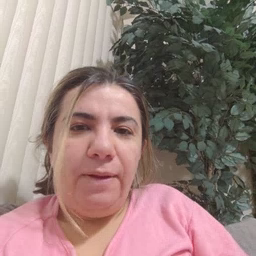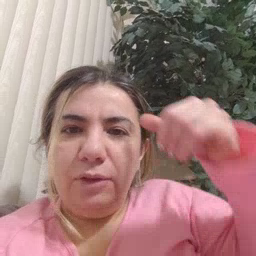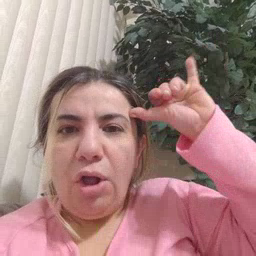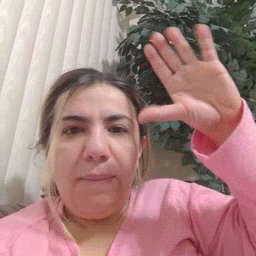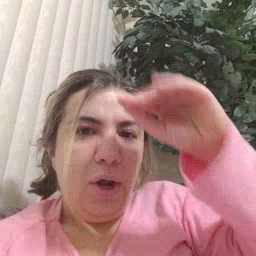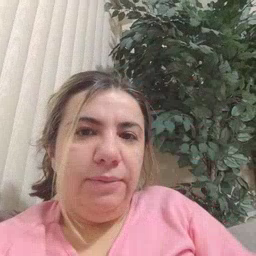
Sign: cowboy